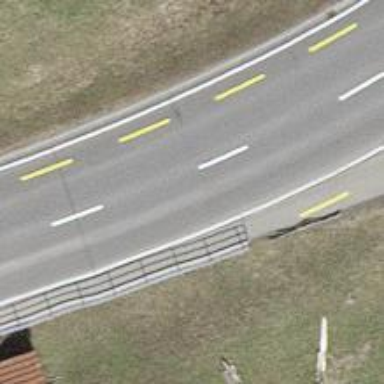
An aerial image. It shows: Secondary road with asphalt surface. There is designated cycle lane on the left side.